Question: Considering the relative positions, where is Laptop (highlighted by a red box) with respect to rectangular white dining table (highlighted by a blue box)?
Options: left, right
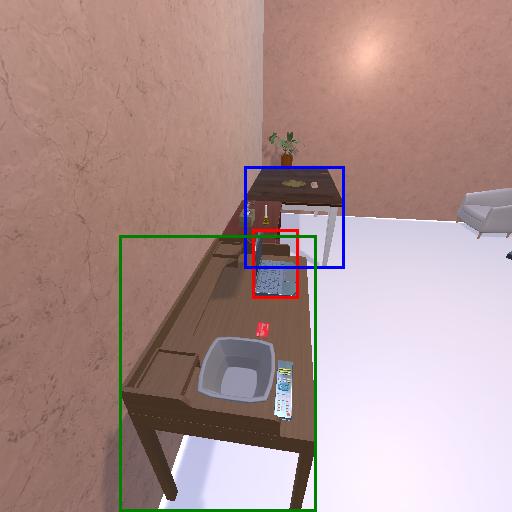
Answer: left